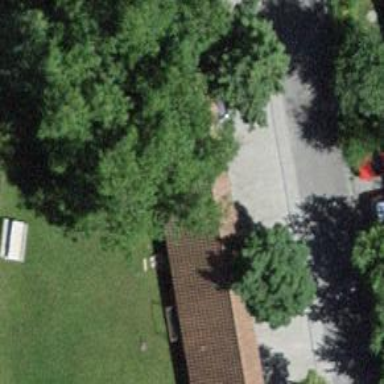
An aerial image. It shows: View of roof of building.